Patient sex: F
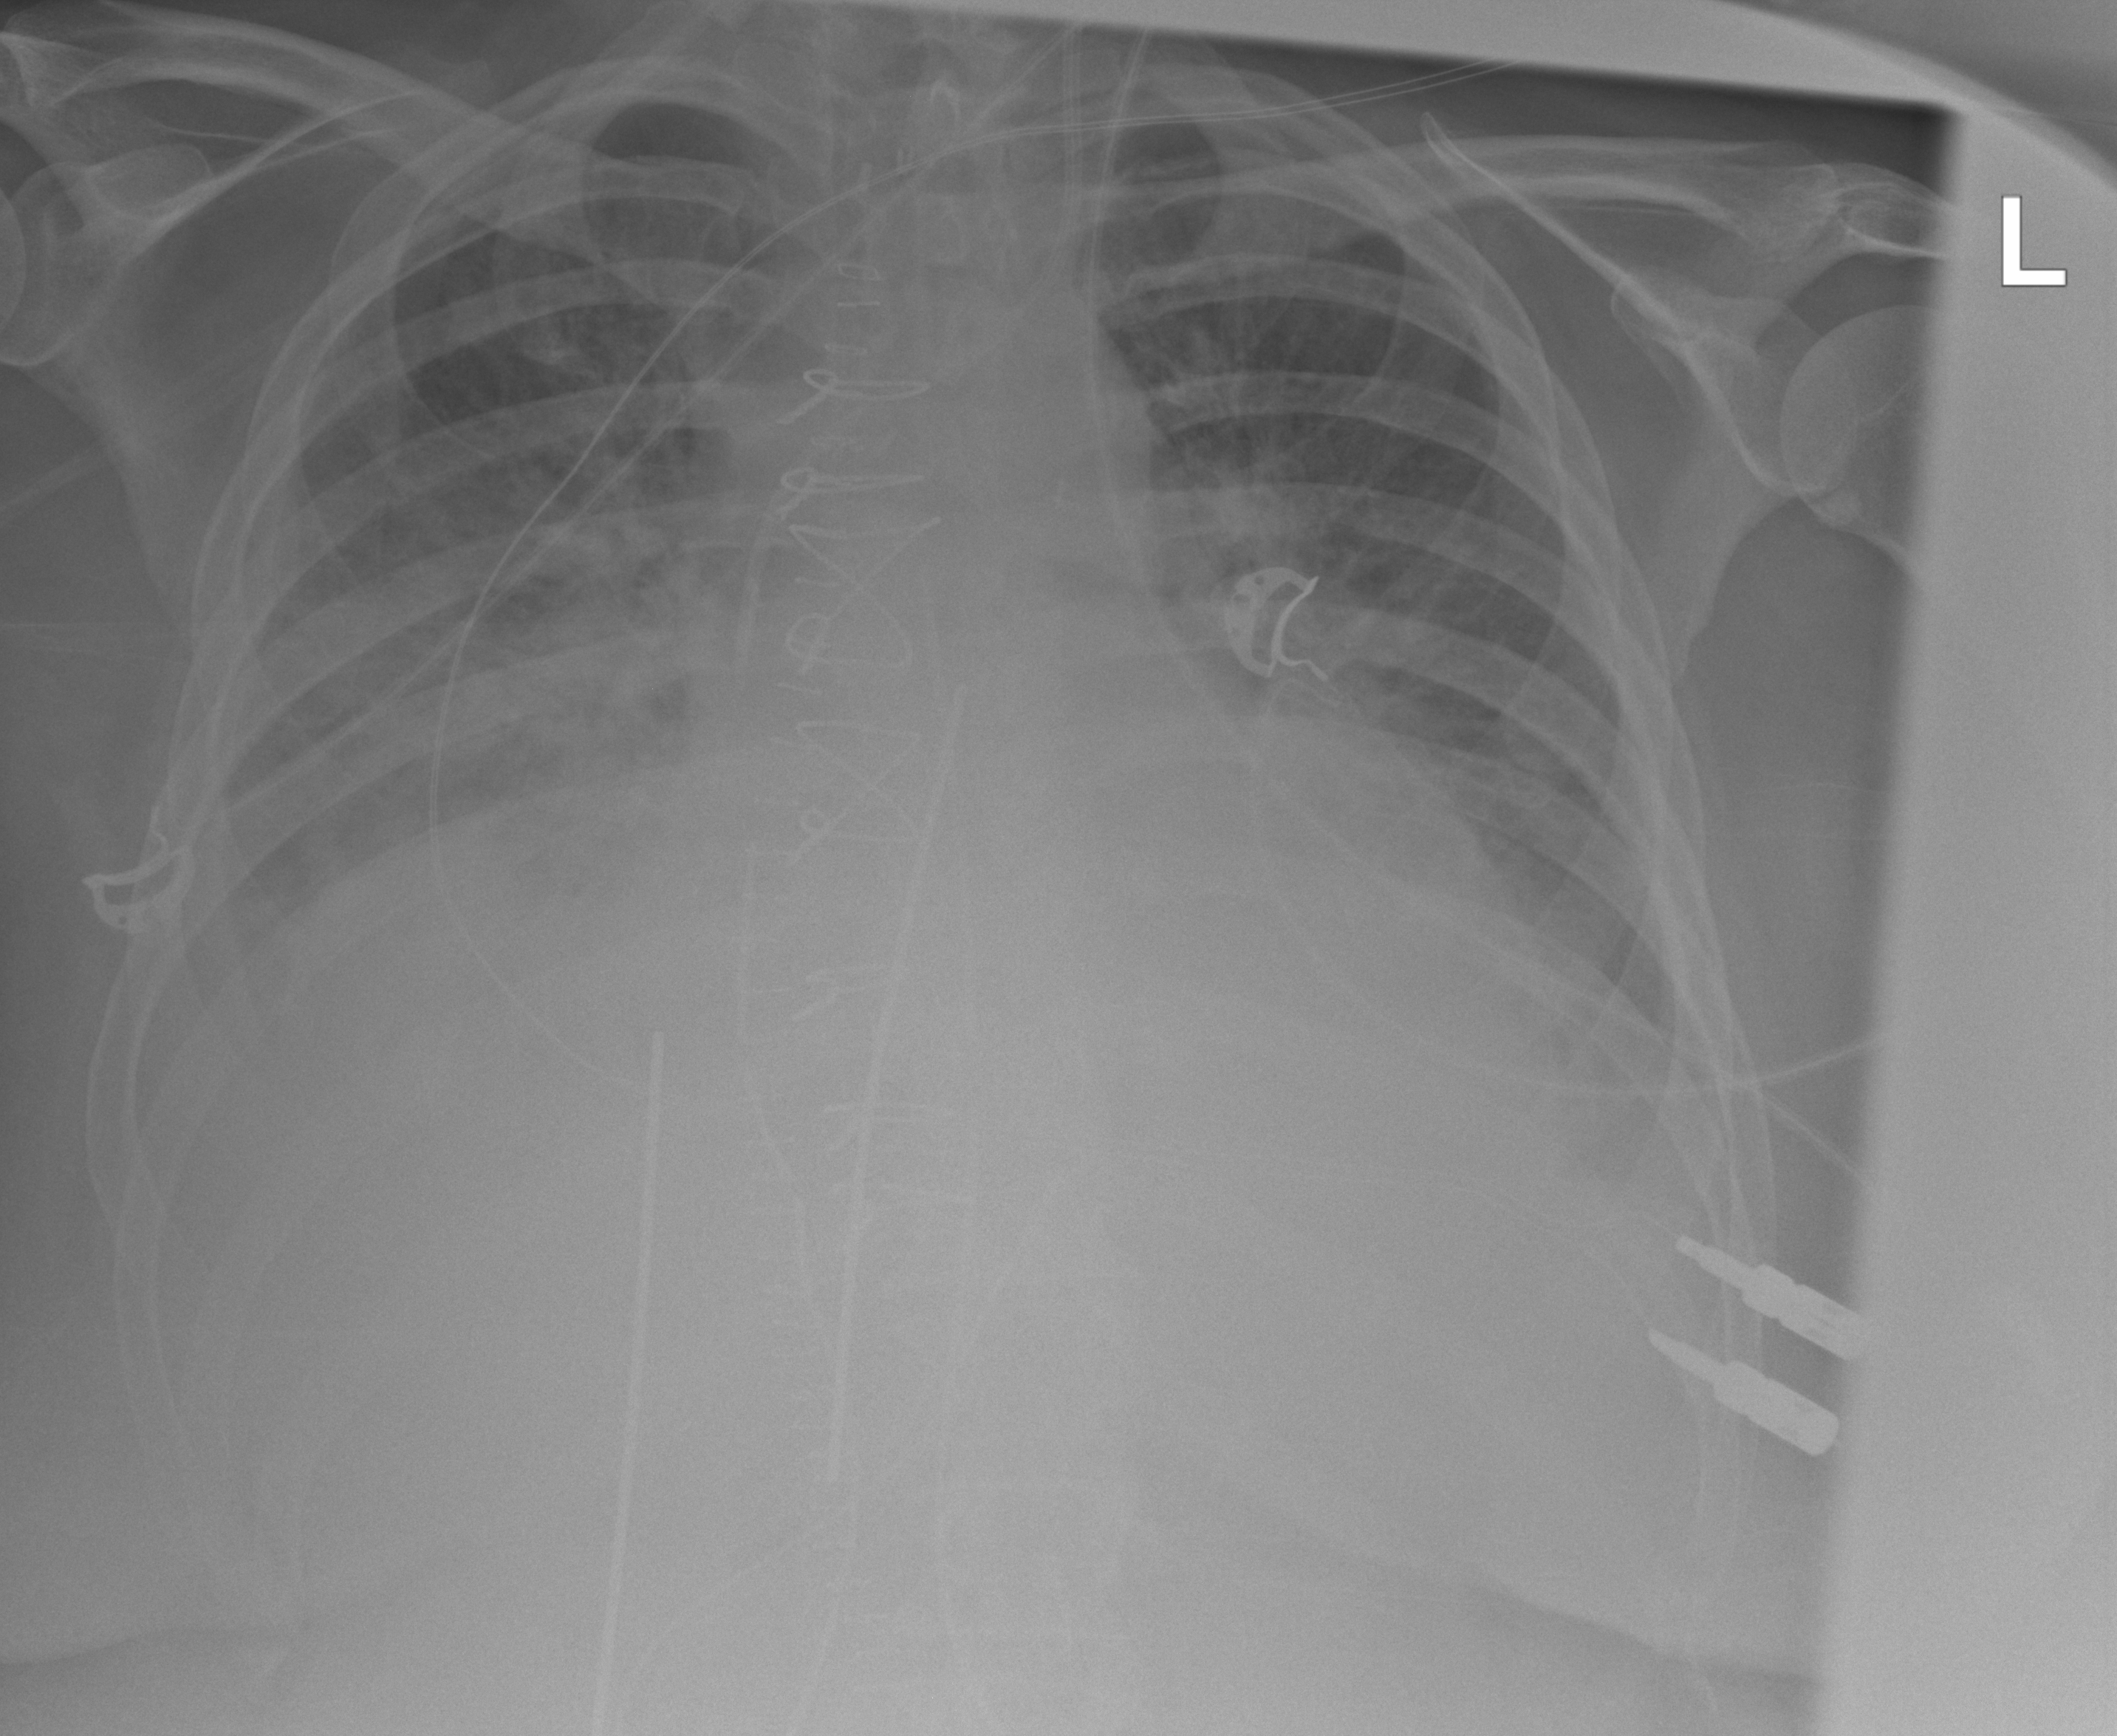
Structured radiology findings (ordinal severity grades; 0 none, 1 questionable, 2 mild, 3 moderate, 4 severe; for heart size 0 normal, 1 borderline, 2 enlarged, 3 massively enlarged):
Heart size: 2
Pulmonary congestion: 2
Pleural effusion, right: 3
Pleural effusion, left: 2
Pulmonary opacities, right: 2
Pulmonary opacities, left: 2
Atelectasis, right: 2
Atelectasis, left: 2